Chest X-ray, PA view. Patient: 76 years old, sex M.
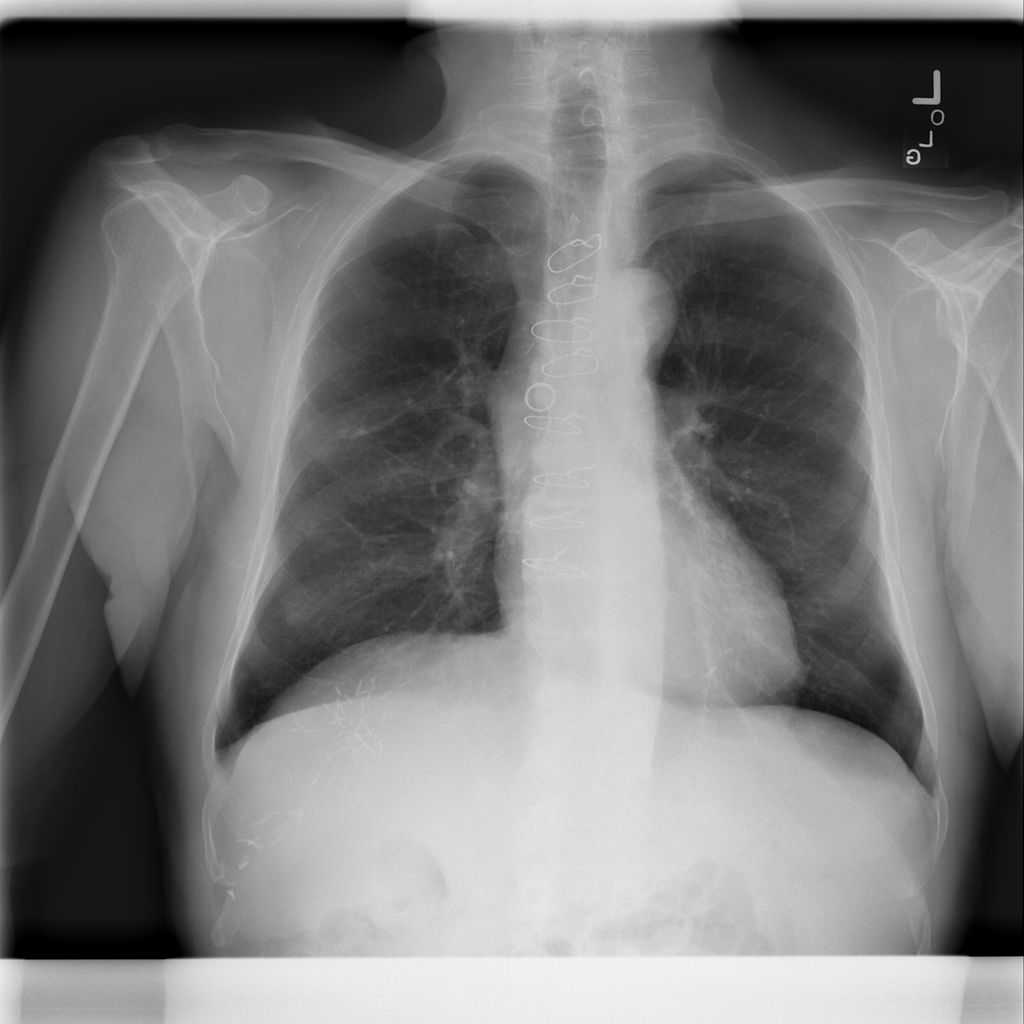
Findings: No Finding